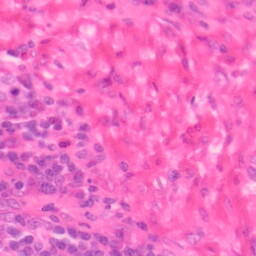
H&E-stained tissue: Colon